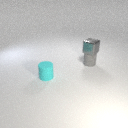
small gray metal cube above small gray rubber cylinder